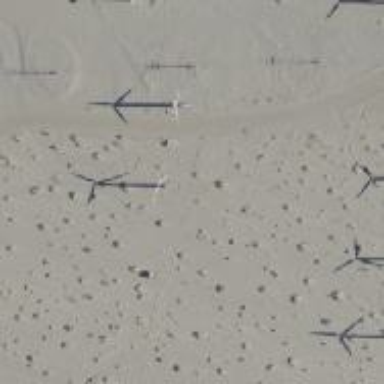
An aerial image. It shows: Wind turbine generating electricity through horizontal axis method. The source of the generator is wind.